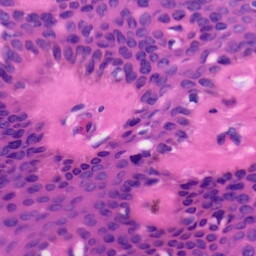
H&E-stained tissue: Skin